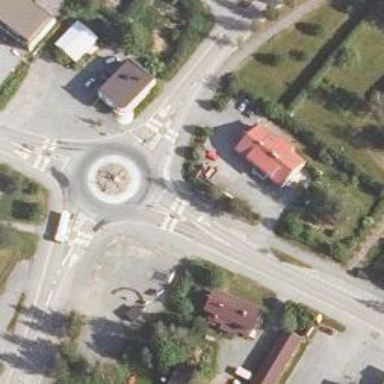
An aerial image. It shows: Crossing road.